Question: I am trying to customize X-axis range according to the X values, but it doesn't work. In the figure below, the first vertical line should map to 9, then second one 15, and 23 to the last one.
I tried the following:
'''
% use errorbar(x,y,...)
XLABEL=[9 15 23];
set(gca, 'Ticklength', [0 0]);
set(gca,'XTickLabel',XLABEL);
set(gca,'XTick',XLABEL );
'''
Anyone can help or give any tips ?.

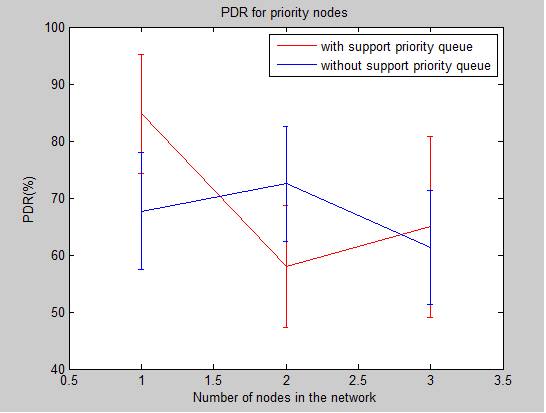
Answer: Try this:
Create your graph, then
'''
length(get(gca,'Xticklabel'))
'''
will tell you how long the XTickLabel is
For me, when I try a 3 element errorbar plot, it is 7 long.
then do:
'''
set(gca,'XtickLabel',{'' '9' '' '15' '' '23' ''})
'''
this will put empty values in the place of the 0.5, 1.5 etc, and the correct strings for labels on your graph.
Of course, if your XTickLabel has a different length, you may need to adjust the position of the blank labels, etc.